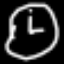
Label: clock